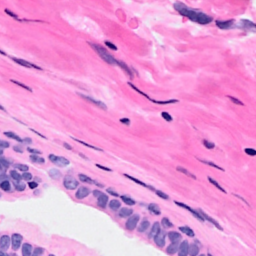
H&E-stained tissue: Breast